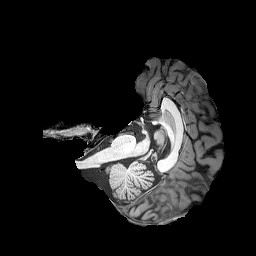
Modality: T1w
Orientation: axial
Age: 25
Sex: male
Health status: healthy